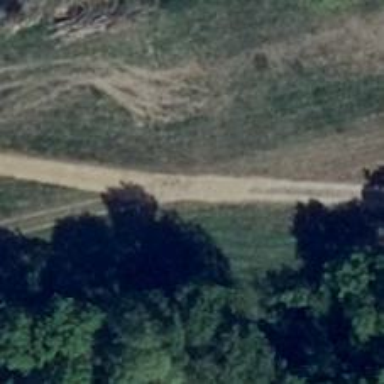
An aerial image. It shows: Grass track with grade4 surface.